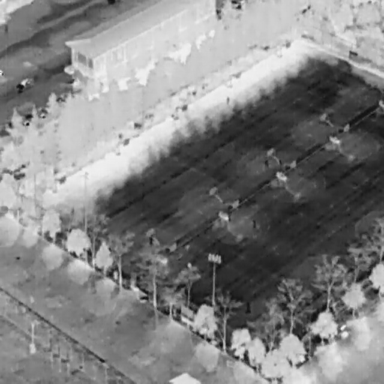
There are six People in the infrared image.